Question: I have two tables to join: tb_assets and tb_locations. Locations is a hierarchy of locations. So an asset may be assigned to "Building A", which may have a parent location of "San Francisco", which may have a parent of "United States"
When I query for an asset, I want to get the parent name, and that location's parent name as well.
Here is the table layout:

So using the following, I can easily get the parent name of the current asset, but I've played with derived tables and CTEs and I can't seem to wrap my head around the proper way to accomplish this.
'''
SELECT f_assetname, f_locationname
FROM tb_assets
LEFT JOIN tb_locations on f_assetlocationID = f_locationID
'''
Here is some sample data
'''
f_assetID f_assetname f_assetlocationID
------------------------------------------------------
1 Building A 1
2 Building B 2
'''
'''
f_locationID f_locationname f_locationparentID
------------------------------------------------------
101 United States NULL
102 San Francisco 101
'''
Using the SQL above, we return the following:
'''
f_assetname f_locationname
----------------------------------------
Building A San Francisco
Building B San Francisco
'''
The output I would like to have would be:
'''
f_assetname f_locationname f_locationparentname
--------------------------------------------------------------
Building A San Francisco United States
Building B San Francisco United States
'''
Any assistance is appreciated in advance, sincerely.
Thanks,
Beems
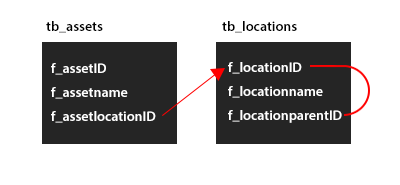
Answer: Just add another join
'''
SELECT a.f_assetname, p.f_locationname as parent, gp.f_locationname as grandparent
FROM tb_assets a
LEFT JOIN tb_locations p on a.f_assetlocationID = p.f_locationID
left join tb_locations gp on gp.f_locationID = p.f_locationparentID
'''
<URL>